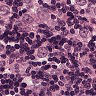
Metastatic tissue present: yes